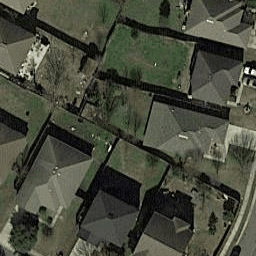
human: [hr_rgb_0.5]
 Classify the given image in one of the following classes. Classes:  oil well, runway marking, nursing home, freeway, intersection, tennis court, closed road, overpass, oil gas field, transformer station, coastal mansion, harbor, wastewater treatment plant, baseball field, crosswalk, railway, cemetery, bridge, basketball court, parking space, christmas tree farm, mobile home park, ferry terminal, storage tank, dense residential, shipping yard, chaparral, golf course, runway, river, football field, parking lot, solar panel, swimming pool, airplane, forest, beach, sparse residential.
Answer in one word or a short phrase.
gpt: dense residential